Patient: sex M, age 54
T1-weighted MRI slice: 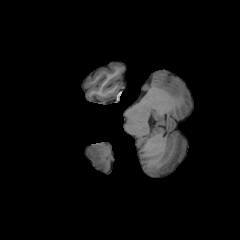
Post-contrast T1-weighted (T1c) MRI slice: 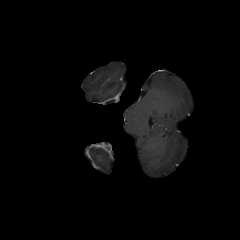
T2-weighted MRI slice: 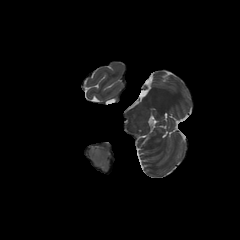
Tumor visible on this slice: yes
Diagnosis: Glioblastoma, IDH-wildtype
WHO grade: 4